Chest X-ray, PA view. Patient: 16 years old, sex M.
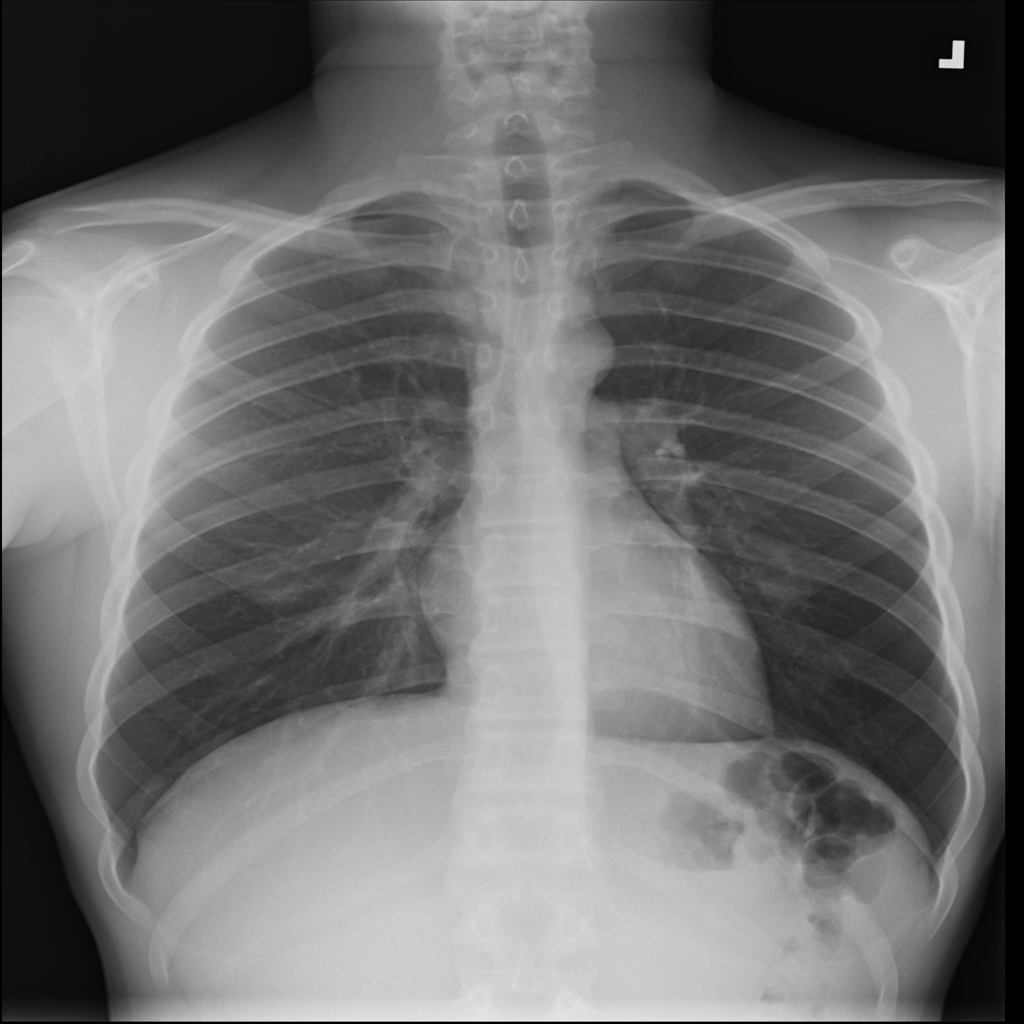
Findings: No Finding